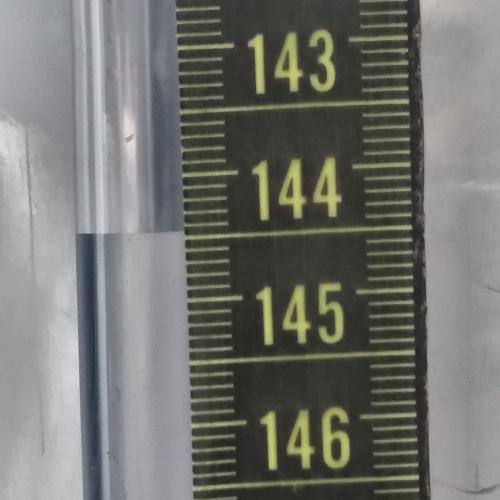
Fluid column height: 144.5 cm